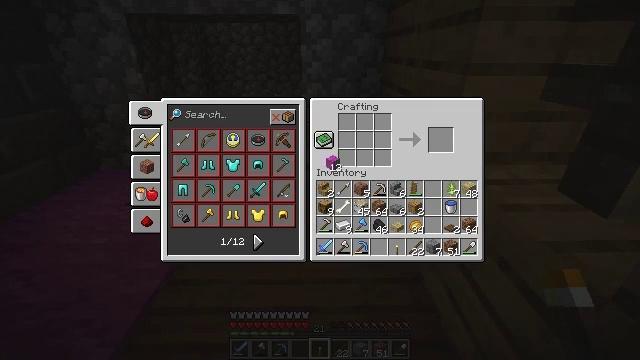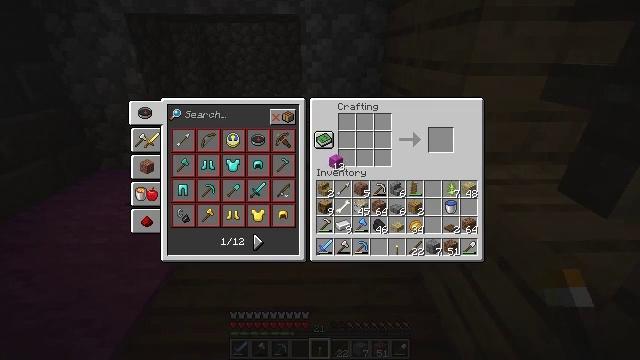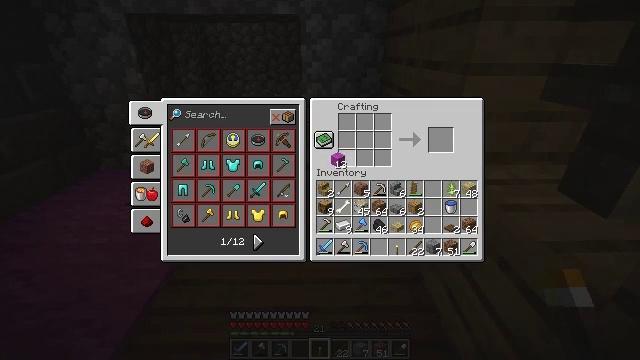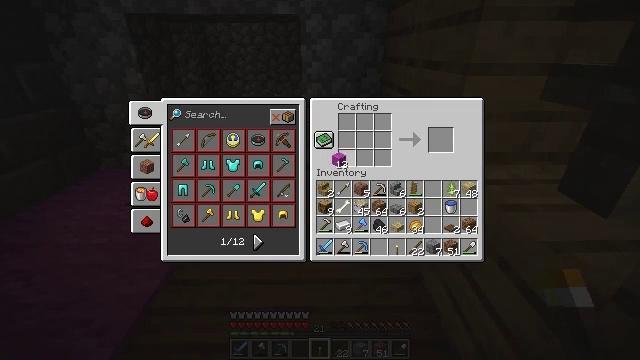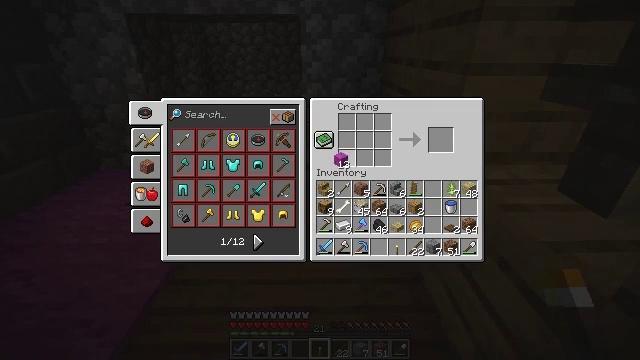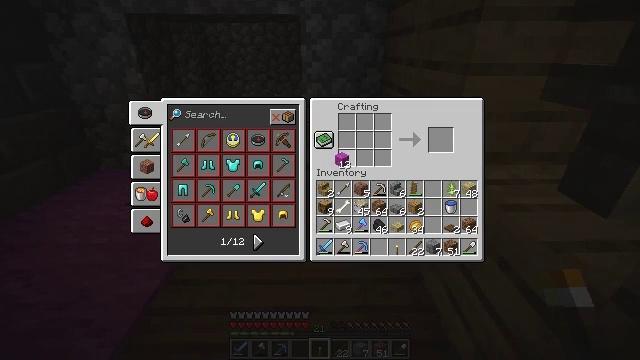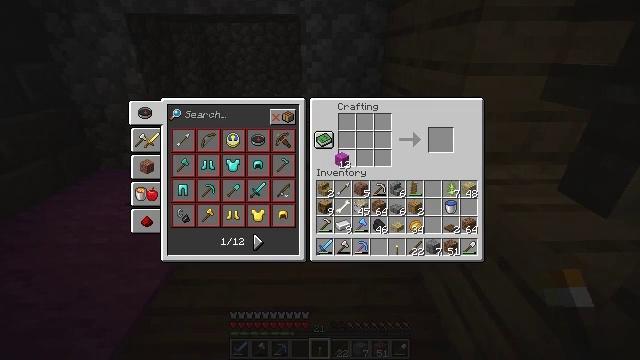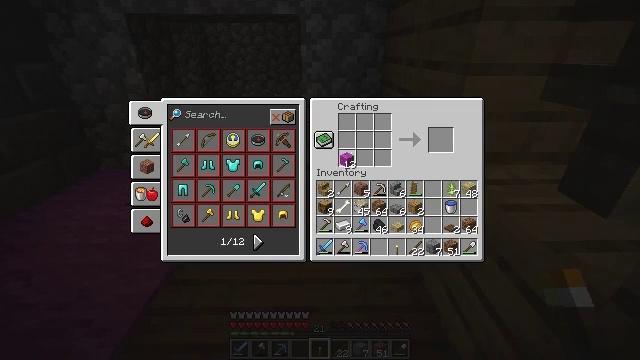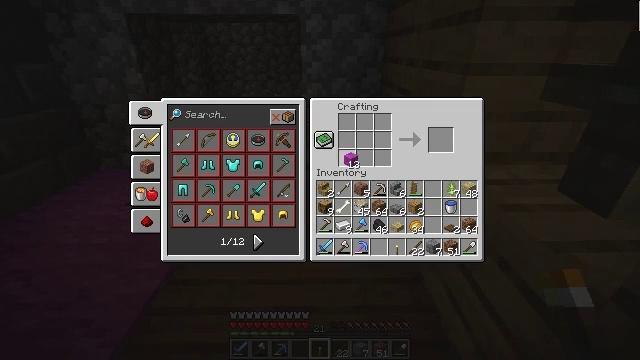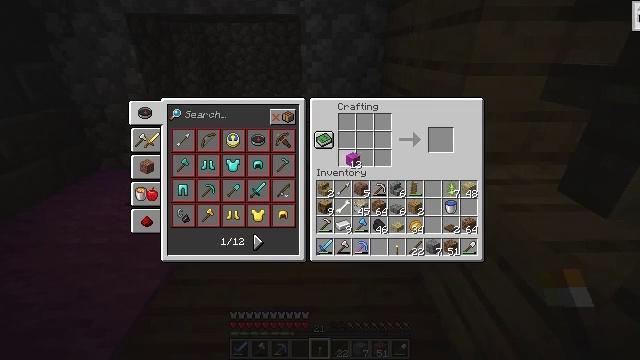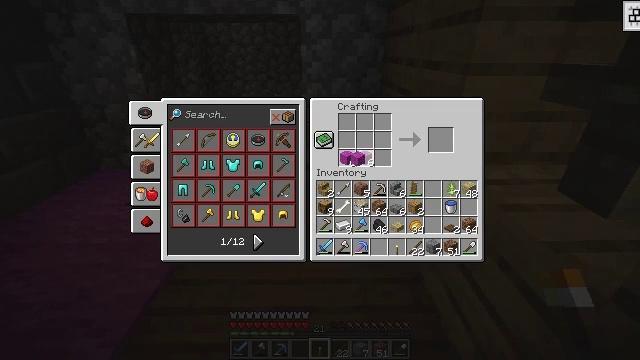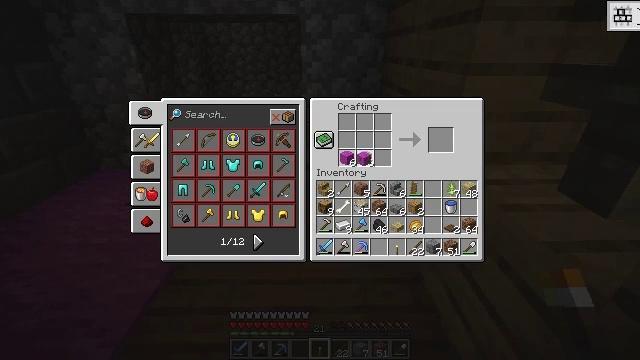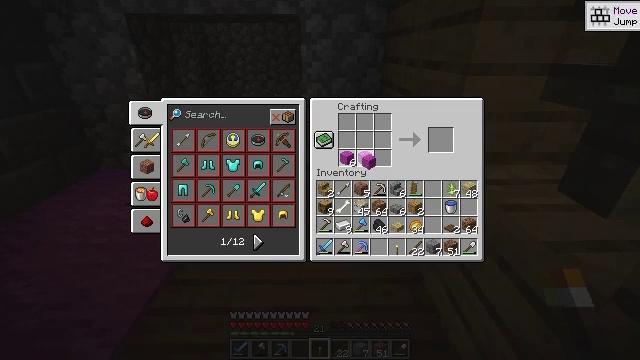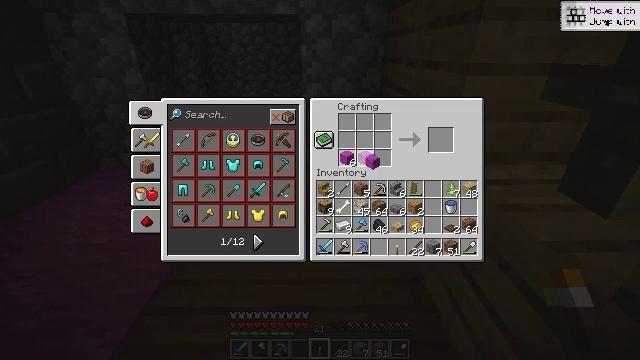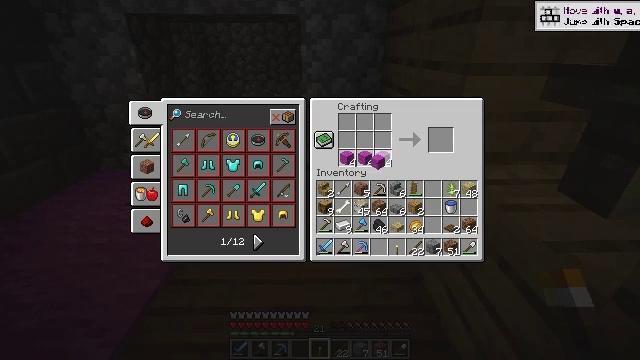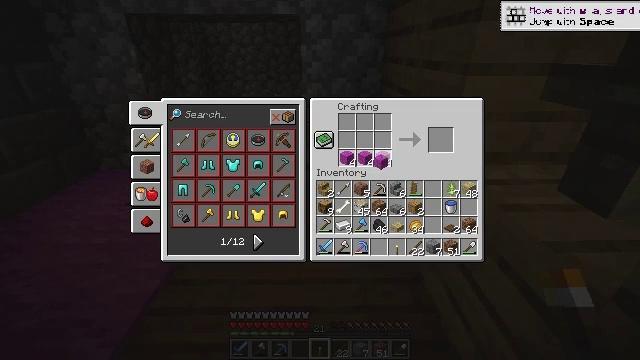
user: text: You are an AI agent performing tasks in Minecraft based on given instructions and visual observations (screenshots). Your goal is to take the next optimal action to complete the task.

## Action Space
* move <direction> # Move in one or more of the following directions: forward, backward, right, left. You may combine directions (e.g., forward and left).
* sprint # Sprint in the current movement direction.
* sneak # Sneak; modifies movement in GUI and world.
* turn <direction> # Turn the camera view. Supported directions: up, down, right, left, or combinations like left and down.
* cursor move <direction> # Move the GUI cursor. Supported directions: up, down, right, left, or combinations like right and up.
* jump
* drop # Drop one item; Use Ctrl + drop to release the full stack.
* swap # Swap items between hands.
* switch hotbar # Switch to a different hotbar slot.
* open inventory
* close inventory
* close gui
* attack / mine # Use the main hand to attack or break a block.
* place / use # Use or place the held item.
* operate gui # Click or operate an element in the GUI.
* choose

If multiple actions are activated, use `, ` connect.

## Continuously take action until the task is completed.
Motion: motion action
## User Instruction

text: Combine two magenta wool in the crafting grid for a magenta carpet.
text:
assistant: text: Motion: no_op
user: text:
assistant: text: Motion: no_op
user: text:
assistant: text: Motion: no_op
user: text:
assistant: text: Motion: no_op
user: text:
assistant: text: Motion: operate gui
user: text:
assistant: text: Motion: operate gui
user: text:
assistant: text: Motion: operate gui
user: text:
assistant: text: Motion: operate gui
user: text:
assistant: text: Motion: operate gui
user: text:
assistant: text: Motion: operate gui
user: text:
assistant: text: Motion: operate gui
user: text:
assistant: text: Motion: operate gui
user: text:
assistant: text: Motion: operate gui
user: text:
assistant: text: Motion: operate gui
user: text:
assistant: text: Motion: operate gui
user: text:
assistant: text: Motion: operate gui
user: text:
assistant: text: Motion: operate gui
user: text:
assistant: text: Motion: operate gui
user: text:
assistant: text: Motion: operate gui
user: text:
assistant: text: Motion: no_op
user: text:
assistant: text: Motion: cursor move right and down
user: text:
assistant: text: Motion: no_op
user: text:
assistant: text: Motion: no_op
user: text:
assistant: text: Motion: cursor move right
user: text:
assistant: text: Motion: no_op
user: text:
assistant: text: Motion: no_op
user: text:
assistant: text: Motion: operate gui
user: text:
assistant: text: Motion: operate gui
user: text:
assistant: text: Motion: operate gui
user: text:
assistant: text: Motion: no_op